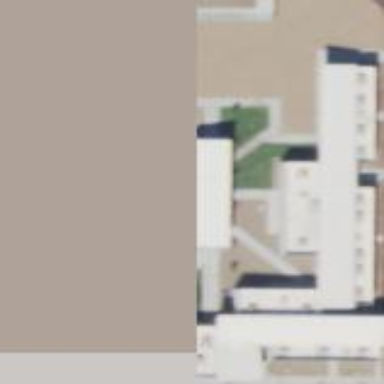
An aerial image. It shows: School building.